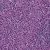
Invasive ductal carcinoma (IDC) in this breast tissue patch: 1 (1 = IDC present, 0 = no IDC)